Question: I'm just getting started with the canvas element and I want to create something like the panning element <URL>: and for the sake of clarity, it's pictured here:
.
I'd like to maintain very similar functionality. to the example that I posted. I've made a <URL> of what I'd like to do. So, I've recently switched my graphics to employ canvas rather than clumsily styled DOM elements and I was wondering if it'd be wise to take the same route for this panning element. Also, how can I avoid redrawing the entire frame every time the panning element is moved or resized?
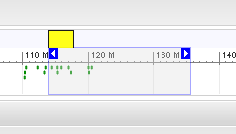
Answer: You can do it in a similar way with your mouse events on the canvas element and use them to determine what to draw on your canvas, to avoid the redraw you can selectively clear parts of the frame and redraw that part as that part changes using the clearRect function, <URL> under the basic lines and strokes section.